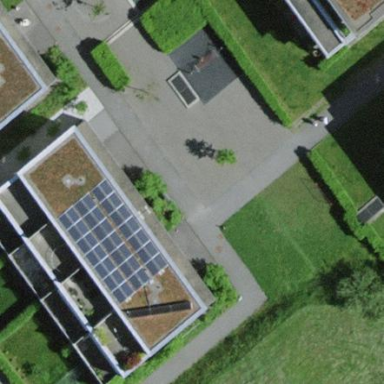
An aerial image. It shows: Terrace building.